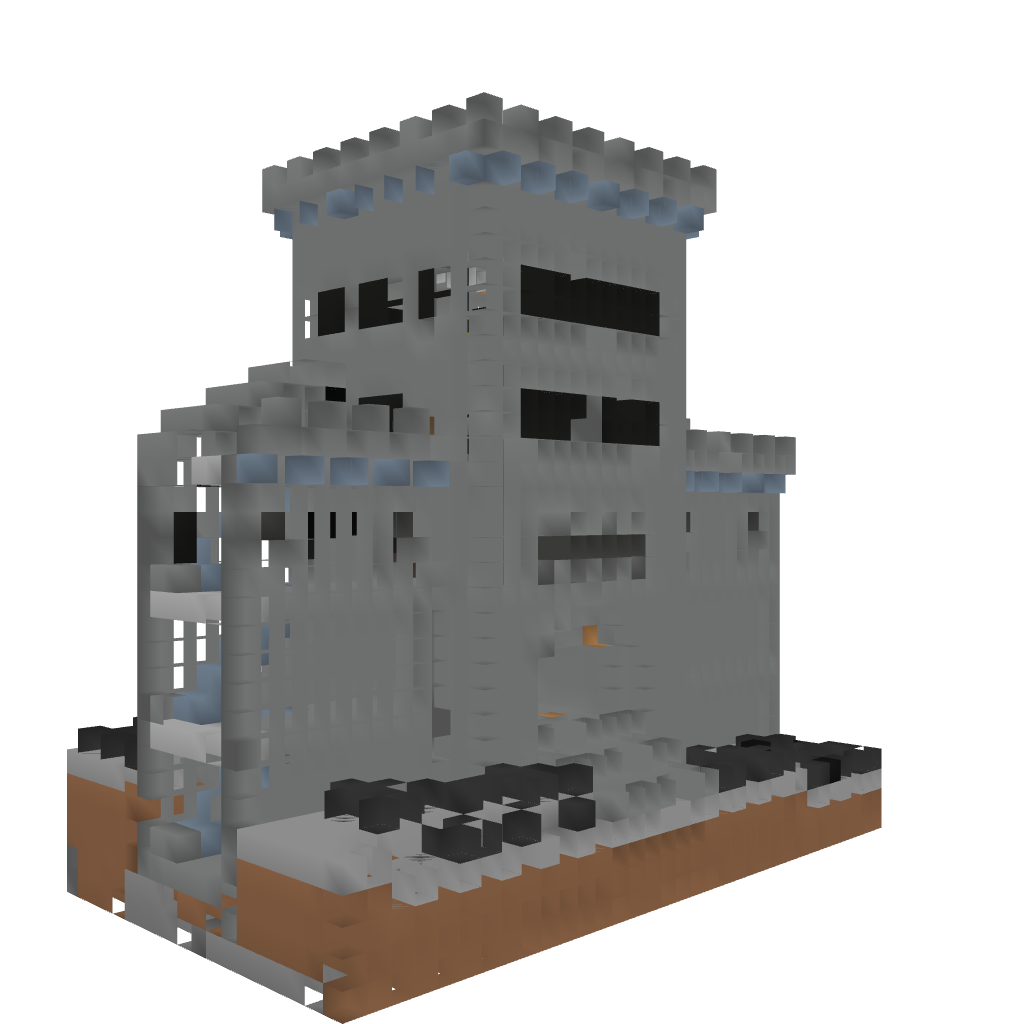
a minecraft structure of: Skin System redstone door (5 by 3 pistons)